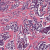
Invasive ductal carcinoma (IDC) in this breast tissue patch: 0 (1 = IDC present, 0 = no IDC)